Question: I'm new at Wordpress plugin creation and still trying to get the concept of action hook or filter hook.
I've created a custom role for "moderator". What I want for this role:
- in charge of users with specific role, e.g. subscribers.
- able to change users password.
- NOT able to change other users roles.
the problem is this: to be able to change other users password the moderators will need to have access to user profile page. But, on the user profile page, the moderators can change the other user role. I'm able to hide it by changing the wp-admin/user-edit.php but I think it's better done by plugin. So, how to hide / modify the "roles" selection with a plugin?
Thanks for the help.
To make it more clear, I'm attaching a picture for it.

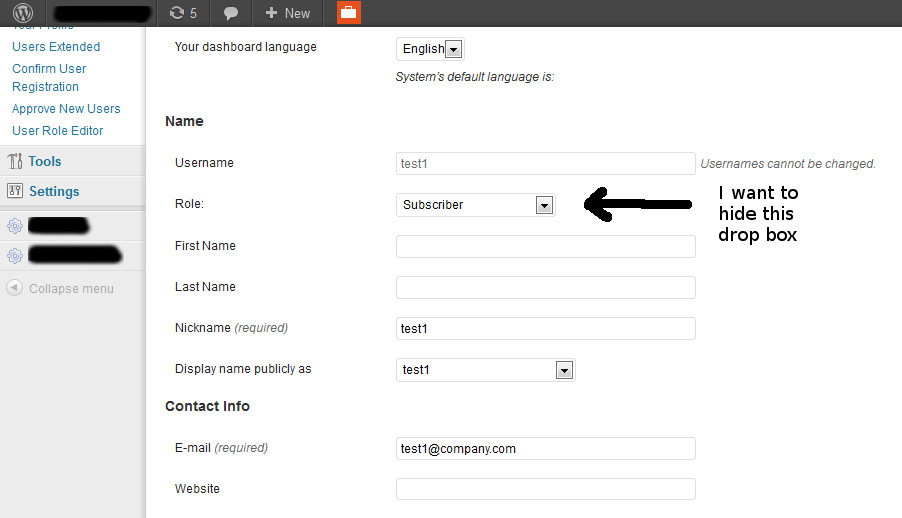
Answer: There are <URL> to remove that. It has to be solved with CSS and/or jQuery.
Here, both CSS and jQuery do almost the same, you can choose one or another, or use both.
The <URL> has to be adjusted to your roles/capabilities setup.
Note that the hook <URL> can have a suffix, so it'll only run in that specific '/wp-admin/WP-PAGE.php' address.
'''
add_action( 'admin_head-user-edit.php', 'so_13598192_remove_roles_dropbox' );
function so_13598192_remove_roles_dropbox()
{
// Admins can edit that, exit without printing scripts
if ( current_user_can( 'administrator' ) )
return;
?>
<style>
label[for=role], #role
{
display:none;
}
</style>
<script>
jQuery(document).ready(function($)
{
$('label[for=role]').parent().parent().remove();
});
</script>
<?php
}
'''